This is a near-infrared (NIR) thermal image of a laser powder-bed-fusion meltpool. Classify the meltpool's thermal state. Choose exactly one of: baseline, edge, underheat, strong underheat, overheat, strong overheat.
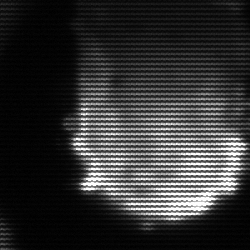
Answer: baseline